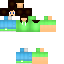
A female human skin with pale skin, wearing brown long hair dressed in a green_skin tshirt and blue pants, featuring a closed mouth.